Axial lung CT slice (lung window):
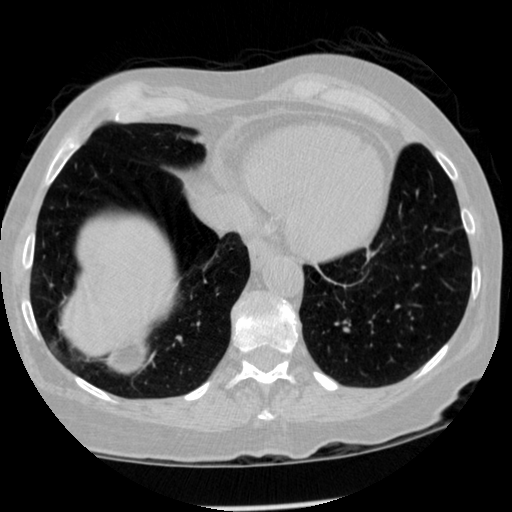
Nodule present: no